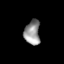
Tissue: lung
Cell type: Epithelial cells
Senescence score: 0.2347
Nuclear area (px): 375
Mean DAPI intensity: 148.267